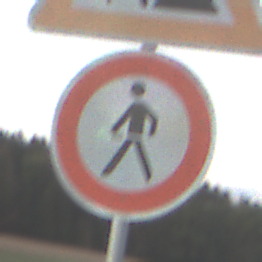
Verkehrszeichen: VerbotFussgaenger
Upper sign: Arbeitsstelle
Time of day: SunriseSunset
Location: Outdoor (Nature)
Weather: PartlyCloudy
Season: NotSpecified
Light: Natural